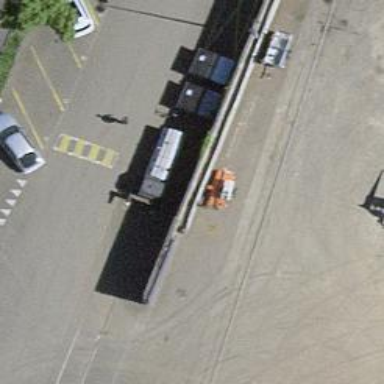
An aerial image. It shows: Railway buffer stop.